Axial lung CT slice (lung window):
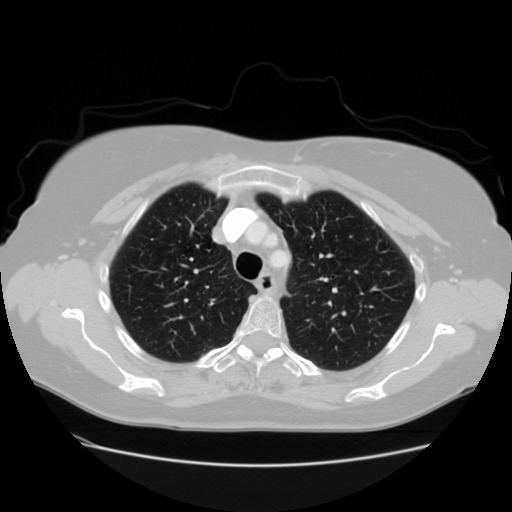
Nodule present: no